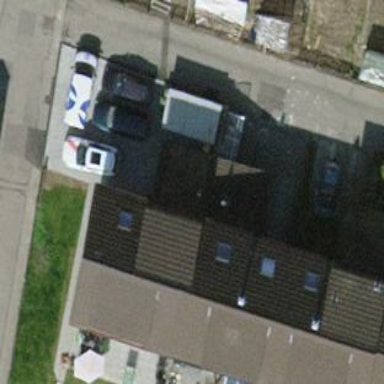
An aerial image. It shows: Terrace building.